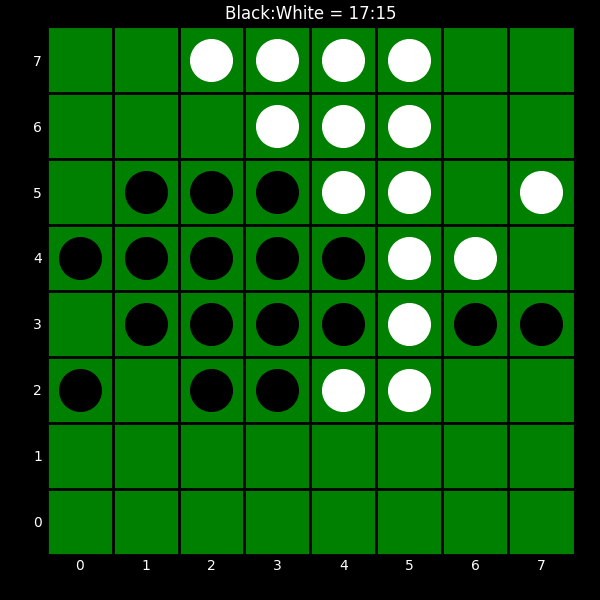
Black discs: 17
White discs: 15